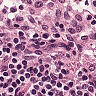
Metastatic tissue present: no